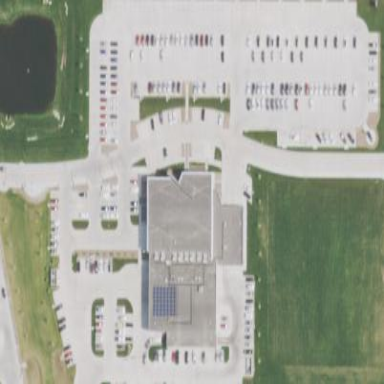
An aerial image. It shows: Building housing car shop.